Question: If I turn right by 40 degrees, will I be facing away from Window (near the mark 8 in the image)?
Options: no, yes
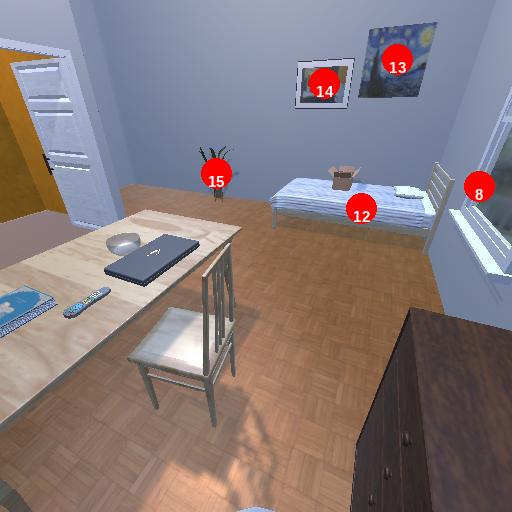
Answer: no